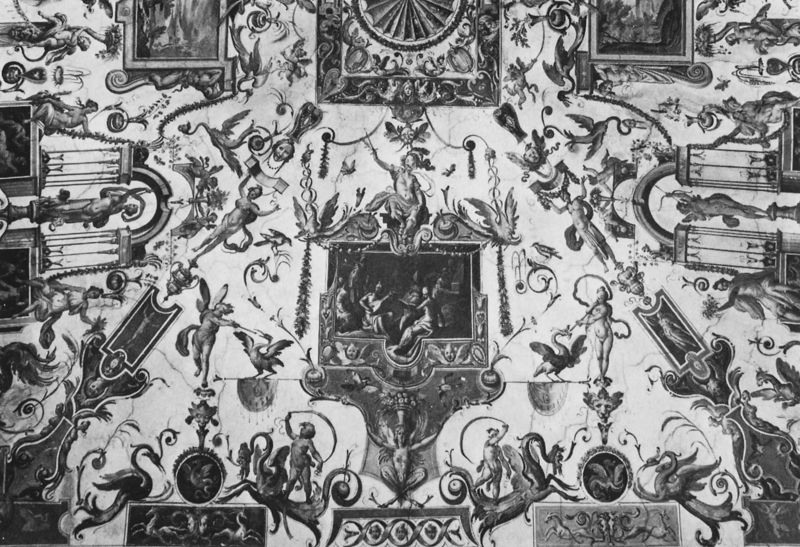
Titel: Deckenfresken mit Darstellung von Grotesken
Künstler: Antonio Tempesta
Institution: Florenz, Uffizien
Schlagwörter: flügel, mann, fenster, frau, ornament, architektur, vögel, decke, engel, bogen, fotografie, strahlen, schwarzweiß, pelikan, fabelwesen, deckengemälde, bänder, putten, verzierungen, drachen, deckenmalerei, peitschen, trompe, fabeltiere